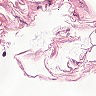
Metastatic tissue present: no